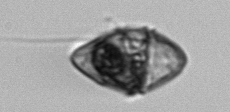
Label: Gyrodinium